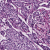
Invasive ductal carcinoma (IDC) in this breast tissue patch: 1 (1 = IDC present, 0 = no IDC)